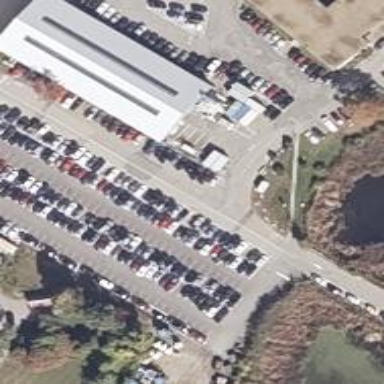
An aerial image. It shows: Parallel street-side parking with asphalt surface.